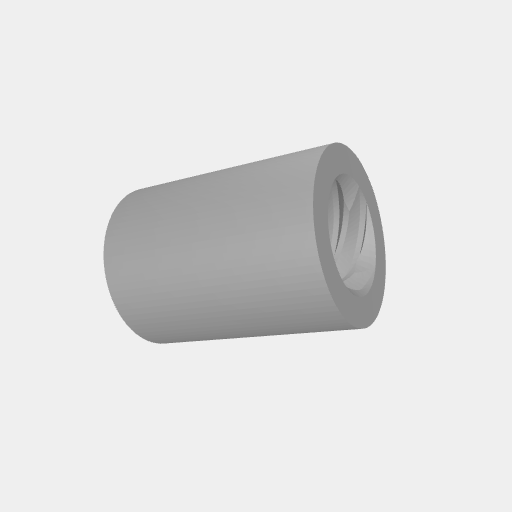
Part: LeadScrewBarrelNut